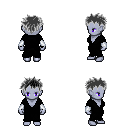
a pixel art fantasy rpg character, female body template, dark elf, purple skin, black robe, teal pants, gray bedhead hairstyle, white cloth bracers, four views (front, back, left, right), 2x2 character sprite sheet, small pixel art, hard edges, no anti-aliasing